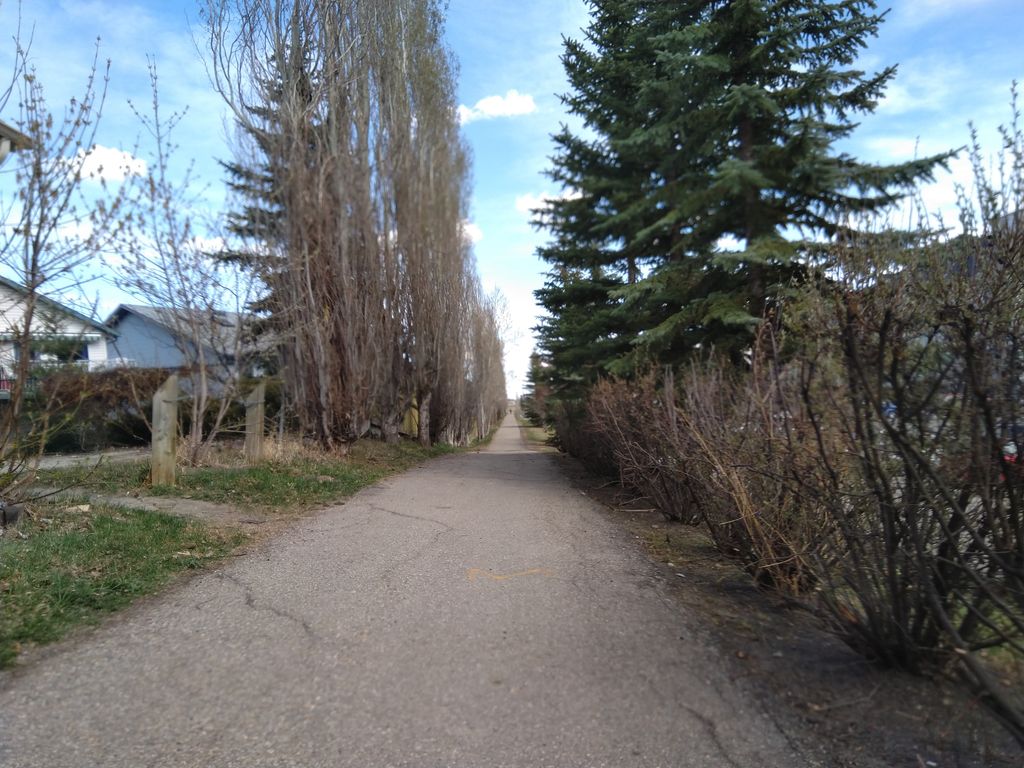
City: calgary